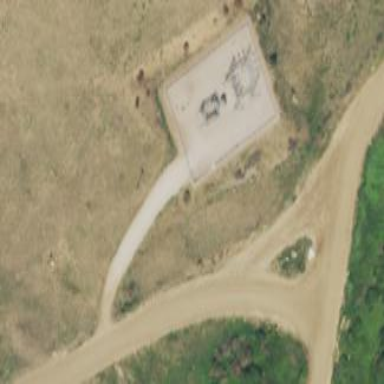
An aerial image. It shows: Minor distribution power substation enclosed by fence.